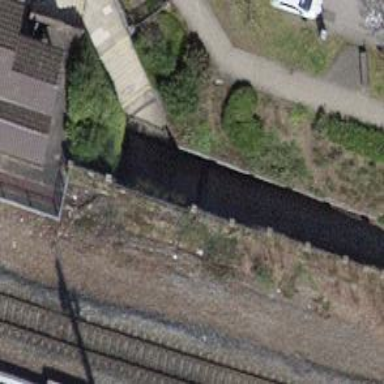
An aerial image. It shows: Footway with paving stones leading through tunnel.